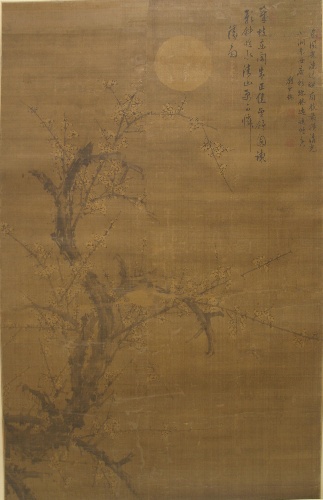
Title: 明  劉世儒  月下雪梅圖  軸|Flowering Plum in Moonlight and Snow
Artist: Liu Shiru
Artist bio: Chinese, active 16th century
Date: 16th century
Object type: Hanging scroll
Classification: Paintings
Medium: Hanging scroll; ink on silk
Culture: China
Period: Ming dynasty (1368–1644)
Dimensions: Image: 60 x 35 5/16 in. (152.4 x 89.7 cm)
Department: Asian Art
Credit line: Gift of Alan Priest, 1959
Accession year: 1959
Repository: Metropolitan Museum of Art, New York, NY
Tags: Moon|Trees